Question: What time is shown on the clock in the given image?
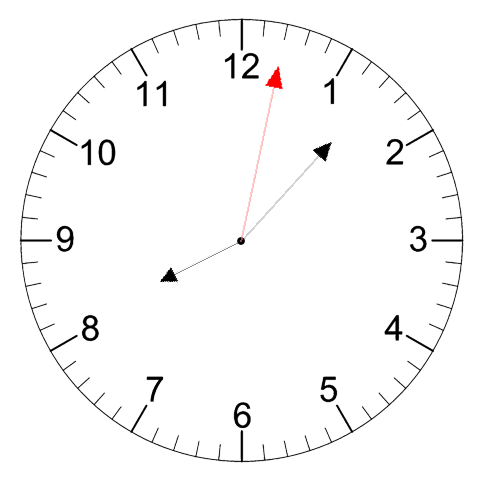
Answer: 08:07:02